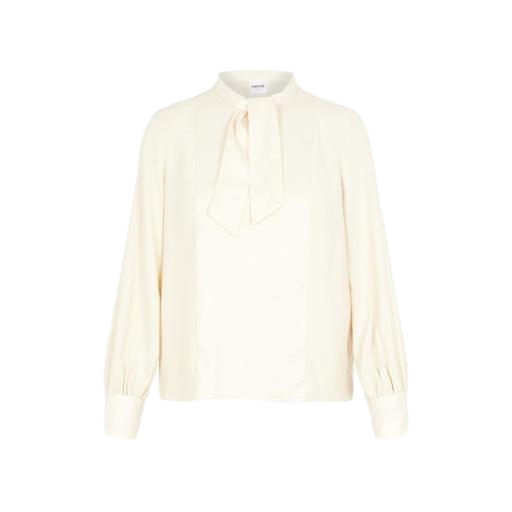
pussy-bow de chine blouse, tie-neck blouse, white tie-neck blouse, white background